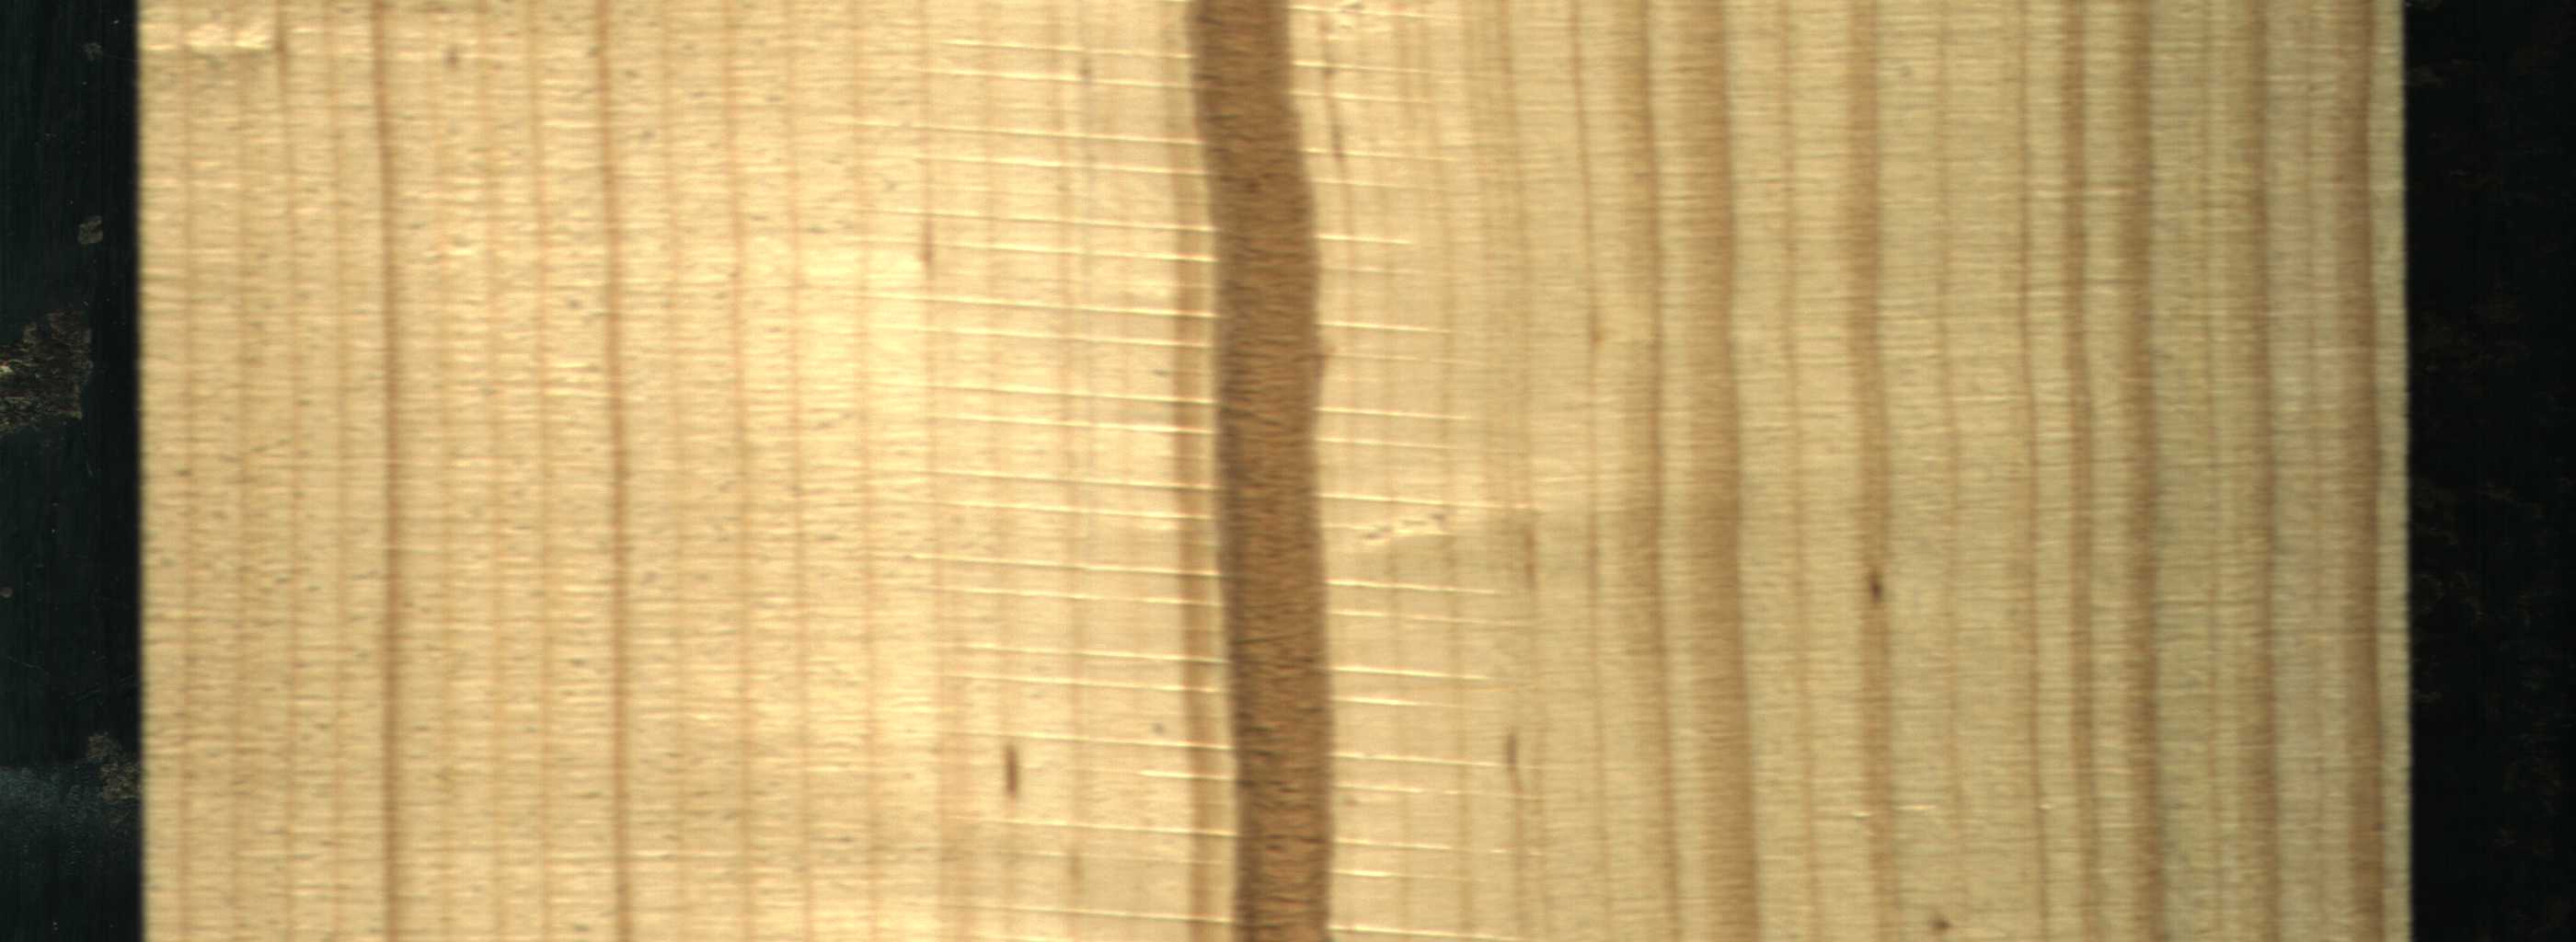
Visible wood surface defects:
Marrow